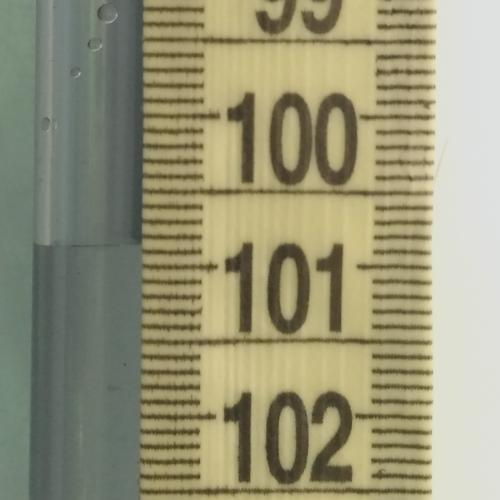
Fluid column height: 100.9 cm